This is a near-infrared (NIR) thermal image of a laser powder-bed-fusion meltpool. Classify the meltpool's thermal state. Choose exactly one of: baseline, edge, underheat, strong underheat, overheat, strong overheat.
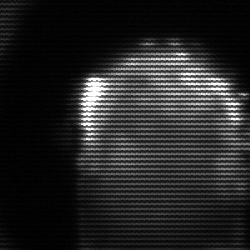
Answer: baseline